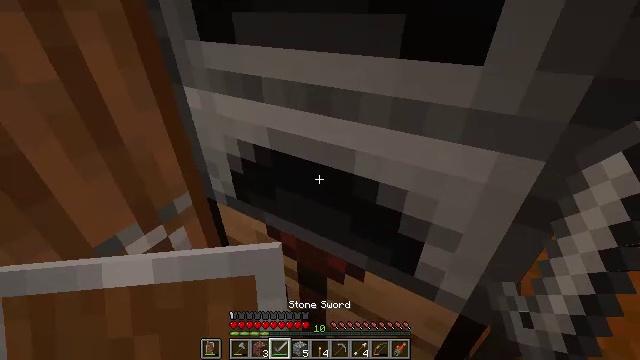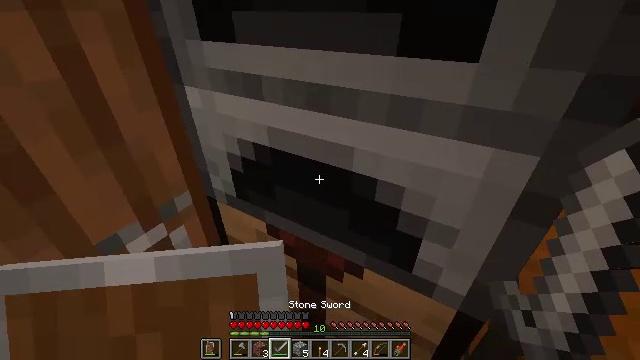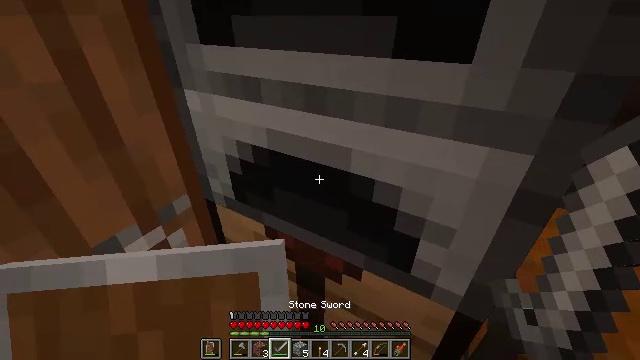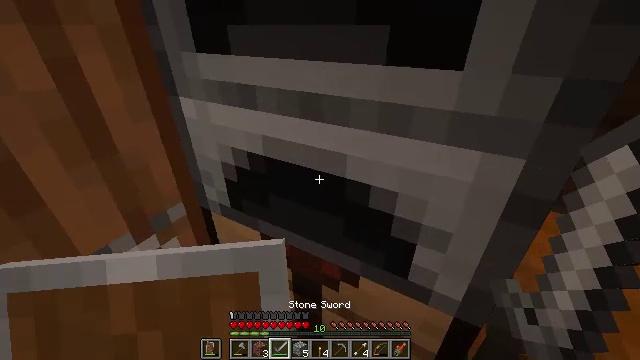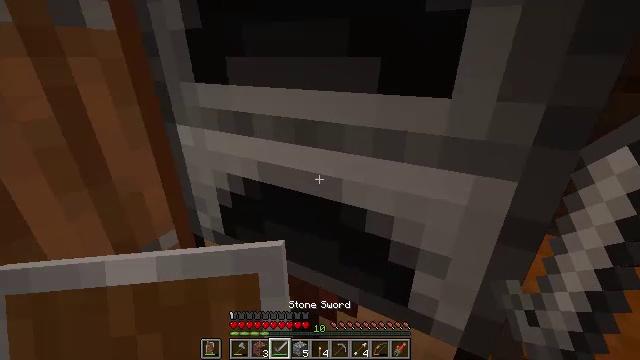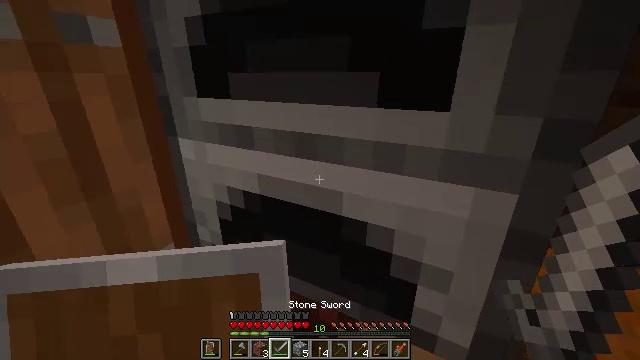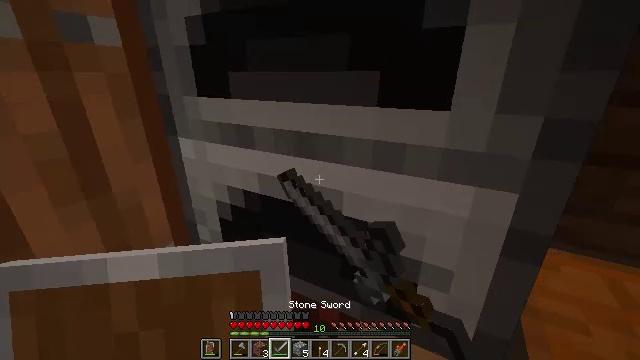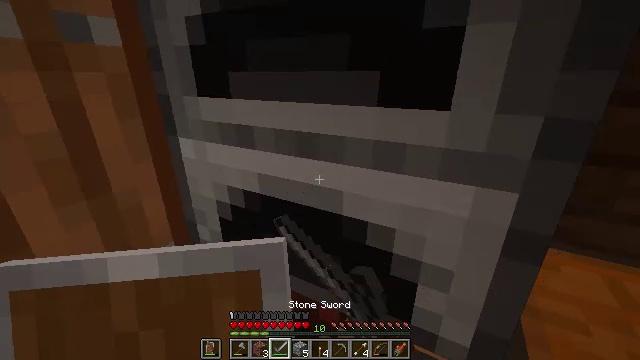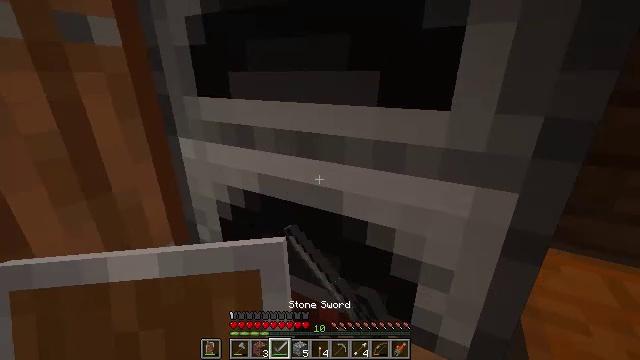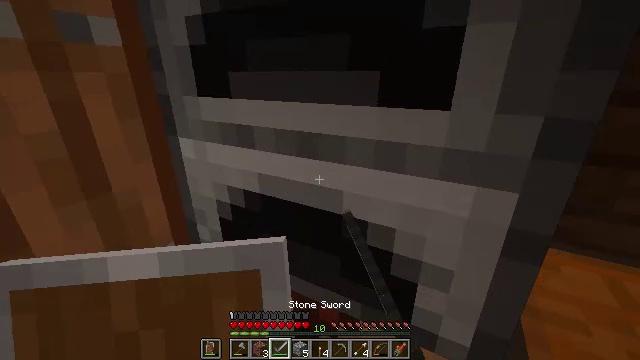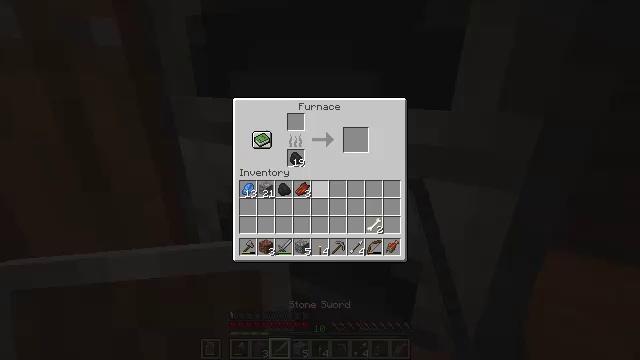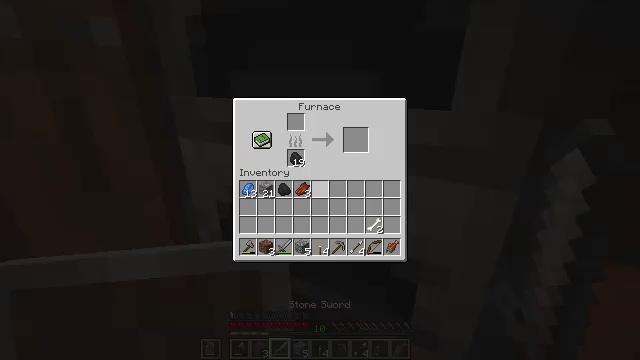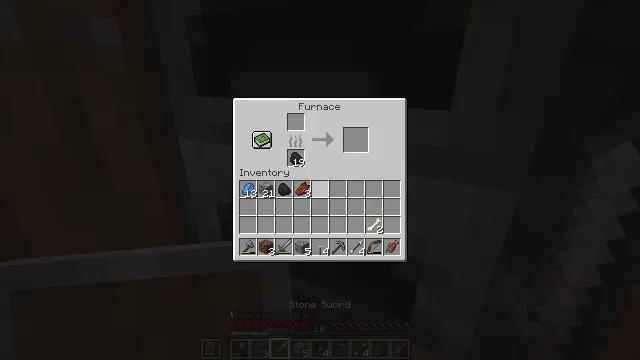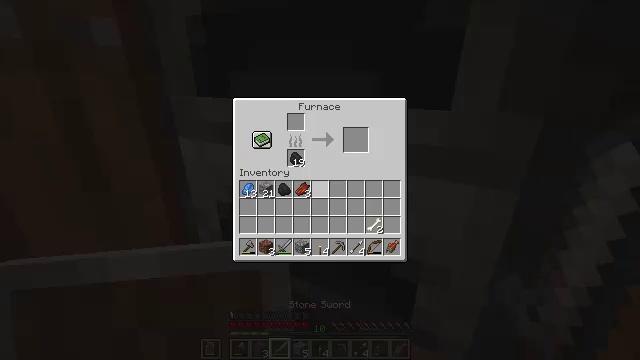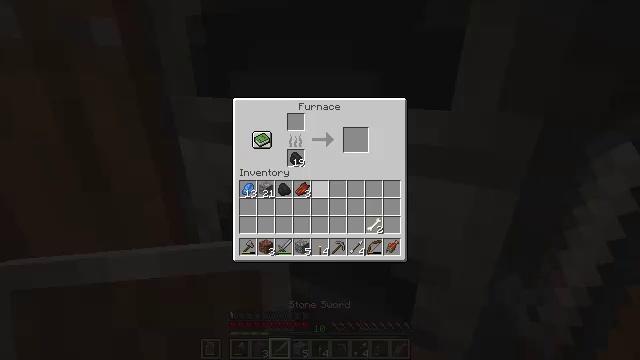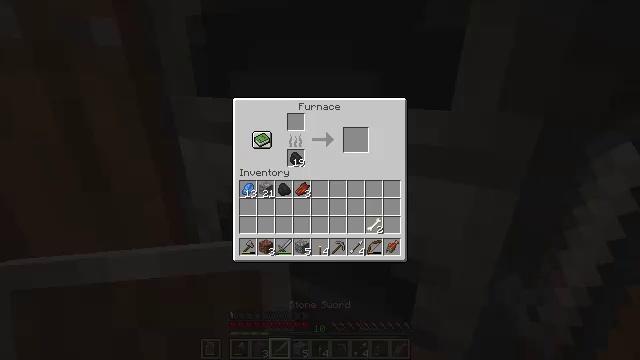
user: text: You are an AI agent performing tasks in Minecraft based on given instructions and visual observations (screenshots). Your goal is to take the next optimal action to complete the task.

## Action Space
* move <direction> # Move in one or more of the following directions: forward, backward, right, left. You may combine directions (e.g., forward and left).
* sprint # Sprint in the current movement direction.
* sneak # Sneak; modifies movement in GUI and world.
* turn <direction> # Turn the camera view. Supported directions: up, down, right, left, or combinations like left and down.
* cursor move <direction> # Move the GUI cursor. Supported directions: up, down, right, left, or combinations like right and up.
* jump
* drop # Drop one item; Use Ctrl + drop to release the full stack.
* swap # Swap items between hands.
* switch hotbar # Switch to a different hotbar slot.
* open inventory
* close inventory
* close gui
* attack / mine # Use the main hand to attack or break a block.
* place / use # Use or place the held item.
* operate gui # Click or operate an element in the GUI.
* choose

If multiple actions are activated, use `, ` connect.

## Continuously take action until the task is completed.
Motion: motion action
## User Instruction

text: Destroy the wheat to collect it.
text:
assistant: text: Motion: no_op
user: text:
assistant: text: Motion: turn up
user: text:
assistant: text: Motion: turn right and up
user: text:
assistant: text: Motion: turn right and up
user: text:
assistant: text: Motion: turn up, use / place
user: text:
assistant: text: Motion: use / place
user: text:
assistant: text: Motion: use / place
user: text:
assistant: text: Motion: no_op
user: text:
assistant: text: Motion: no_op
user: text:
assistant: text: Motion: open gui
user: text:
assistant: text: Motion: no_op
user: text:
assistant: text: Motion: no_op
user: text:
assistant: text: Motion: no_op
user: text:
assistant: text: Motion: no_op
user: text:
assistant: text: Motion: no_op
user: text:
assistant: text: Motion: no_op
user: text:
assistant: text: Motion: cursor move right
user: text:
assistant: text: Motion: no_op
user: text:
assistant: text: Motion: no_op
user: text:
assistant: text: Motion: no_op
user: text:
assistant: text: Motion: cursor move left
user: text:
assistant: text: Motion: cursor move down
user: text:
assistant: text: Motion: cursor move right and down
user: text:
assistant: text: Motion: cursor move right and down
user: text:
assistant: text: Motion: no_op
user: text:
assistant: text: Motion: cursor move left and down
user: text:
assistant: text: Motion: no_op
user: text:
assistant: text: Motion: cursor move left
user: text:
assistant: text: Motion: cursor move left
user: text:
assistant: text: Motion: cursor move left